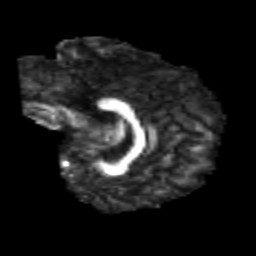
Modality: FA
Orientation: sagittal
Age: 23
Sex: male
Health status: healthy